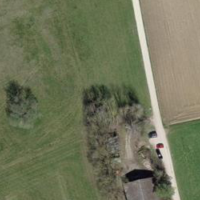
EUNIS habitat code: 52
Species observed at this site:
Chorthippus biguttulus